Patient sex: F
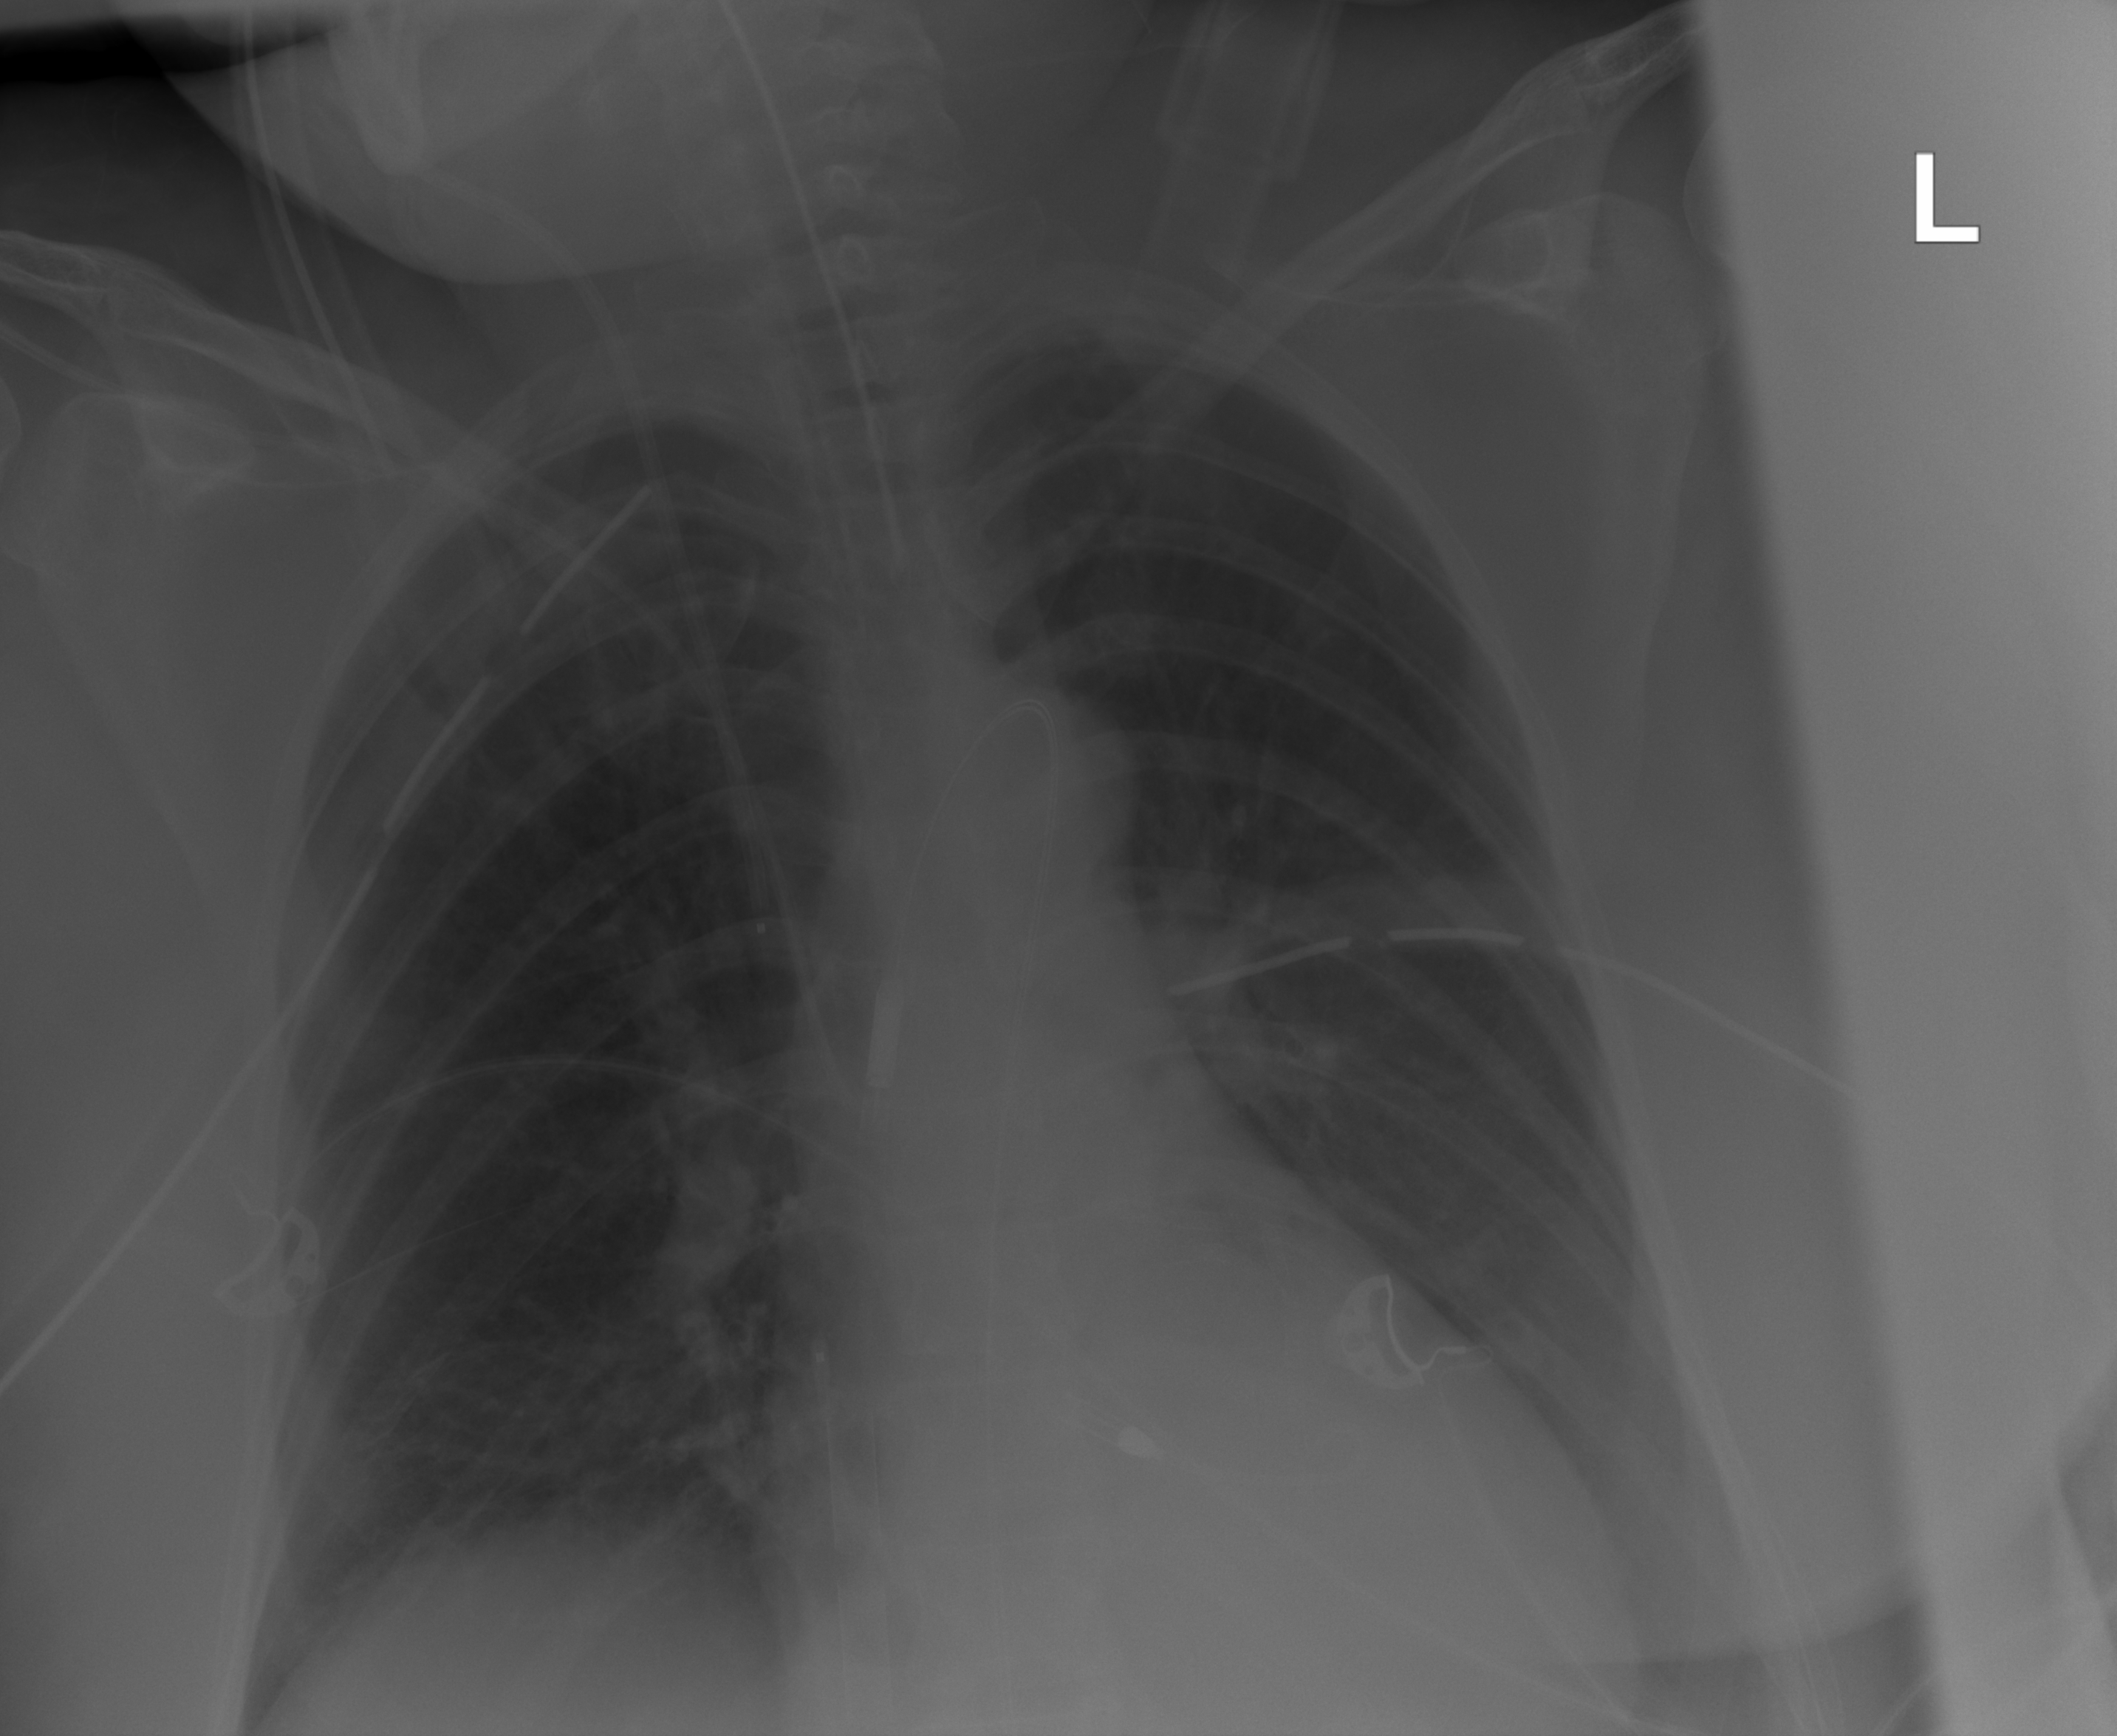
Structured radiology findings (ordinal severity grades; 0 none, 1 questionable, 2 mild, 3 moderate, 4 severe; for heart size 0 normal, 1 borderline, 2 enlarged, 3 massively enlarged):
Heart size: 2
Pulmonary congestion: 0
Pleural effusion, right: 0
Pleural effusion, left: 2
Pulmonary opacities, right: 0
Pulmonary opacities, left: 0
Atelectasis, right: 0
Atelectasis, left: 2